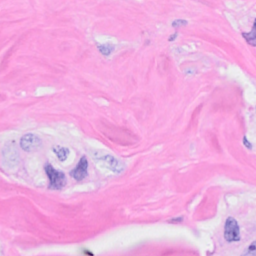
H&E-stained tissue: Breast